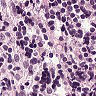
Metastatic tissue present: no